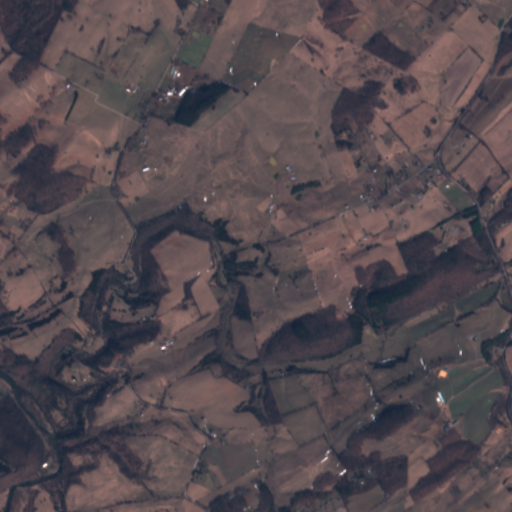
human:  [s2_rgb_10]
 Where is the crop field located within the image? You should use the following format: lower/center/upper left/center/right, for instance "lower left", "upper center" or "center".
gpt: The crop field is located in the upper left of the image.
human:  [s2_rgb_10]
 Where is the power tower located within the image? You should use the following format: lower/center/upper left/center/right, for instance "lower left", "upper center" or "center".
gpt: The power tower is located in the upper of the image.
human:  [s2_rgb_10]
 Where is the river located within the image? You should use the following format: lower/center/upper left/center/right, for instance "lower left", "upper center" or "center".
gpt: The river is located in the left of the image.
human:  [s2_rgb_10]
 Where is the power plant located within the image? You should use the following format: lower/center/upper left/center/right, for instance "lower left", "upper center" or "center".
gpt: There is no power plant in the image.